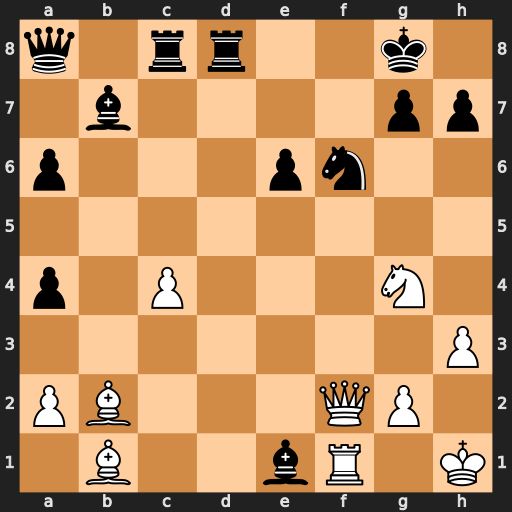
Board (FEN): q1rr2k1/1b4pp/p3pn2/8/p1P3N1/7P/PB3QP1/1B2bR1K
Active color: w
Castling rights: -
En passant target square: -
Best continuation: Nxf6+ Kh8 Rxe1